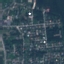
Land use / land cover class: Residential